Question: I am using igraph to color vertices
I have two CSV files answers and topology of the graph.
Answers: (this tells that players K and N answered correctly)
'''
Player Q1_I1
1 k 1
2 l 0
3 n 1
4 m 0
'''
Topology: (representation of who is connected to whom)
'''
Node.1 Node.2
1 k l
2 l k
3 l m
4 m l
5 l n
6 n l
7 n k
8 k n
'''
I wanted to build a graph using package IGraph and to color vertices in different colors depending of their correctness.
This is what I was able to achieve:
'''
# reads answers and creates a graph from topology
answers <- read.csv("answers2.csv",header=T)
data<-read.csv('edges2.csv')
data<-graph.data.frame(data1, directed=FALSE)
g<-simplify(data)
# goes through vertices and colors them in different color, depending on correctness.
# 2 means second column (First one is the players name)
V(g)$color <- ifelse(answers[V(g), 2] == 1, "blue", "red")
plot(g, layout=layout.fruchterman.reingold, vertex.color=V(g)$color)
'''
The problem is that in my output the colors are wrong:
Here M and K are marked as correct, whereas it should be N and K.
I think that the problem is because I am not specifying that Node should be related to Player, and I tried to achieve this, but with no success.
Are there any ideas how to achieve this?
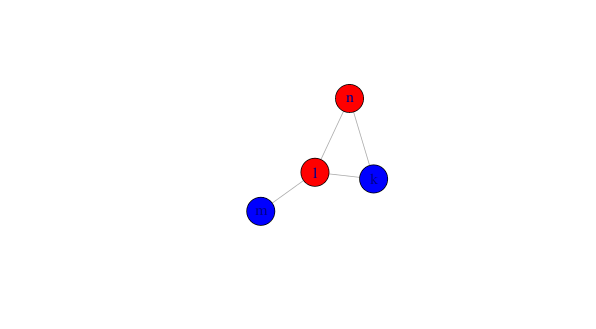
Answer: The easiest is to create the graph with all meta data included and then igraph takes care of the rest. E.g.
'''
library(igraph)
answers <- read.table(textConnection(
" Player Q1_I1
1 k 1
2 l 0
3 n 1
4 m 0
"))
topology <- read.table(textConnection(
" Node.1 Node.2
1 k l
2 l k
3 l m
4 m l
5 l n
6 n l
7 n k
8 k n
"))
g2 <- graph.data.frame(topology, vertices=answers, directed=FALSE)
g <- simplify(g2)
V(g)$color <- ifelse(V(g)$Q1_I1 == 1, "lightblue", "orange")
plot(g)
'''

But, actually if you don't include each edge in both directions in your data table, then you don't even need to call simplify.